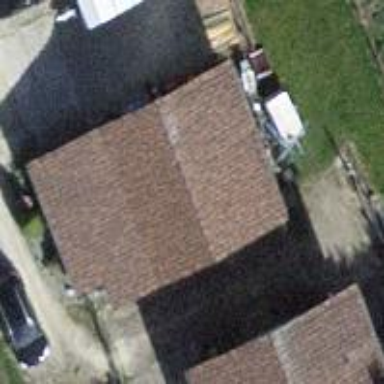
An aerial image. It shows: Shed with tile roof.